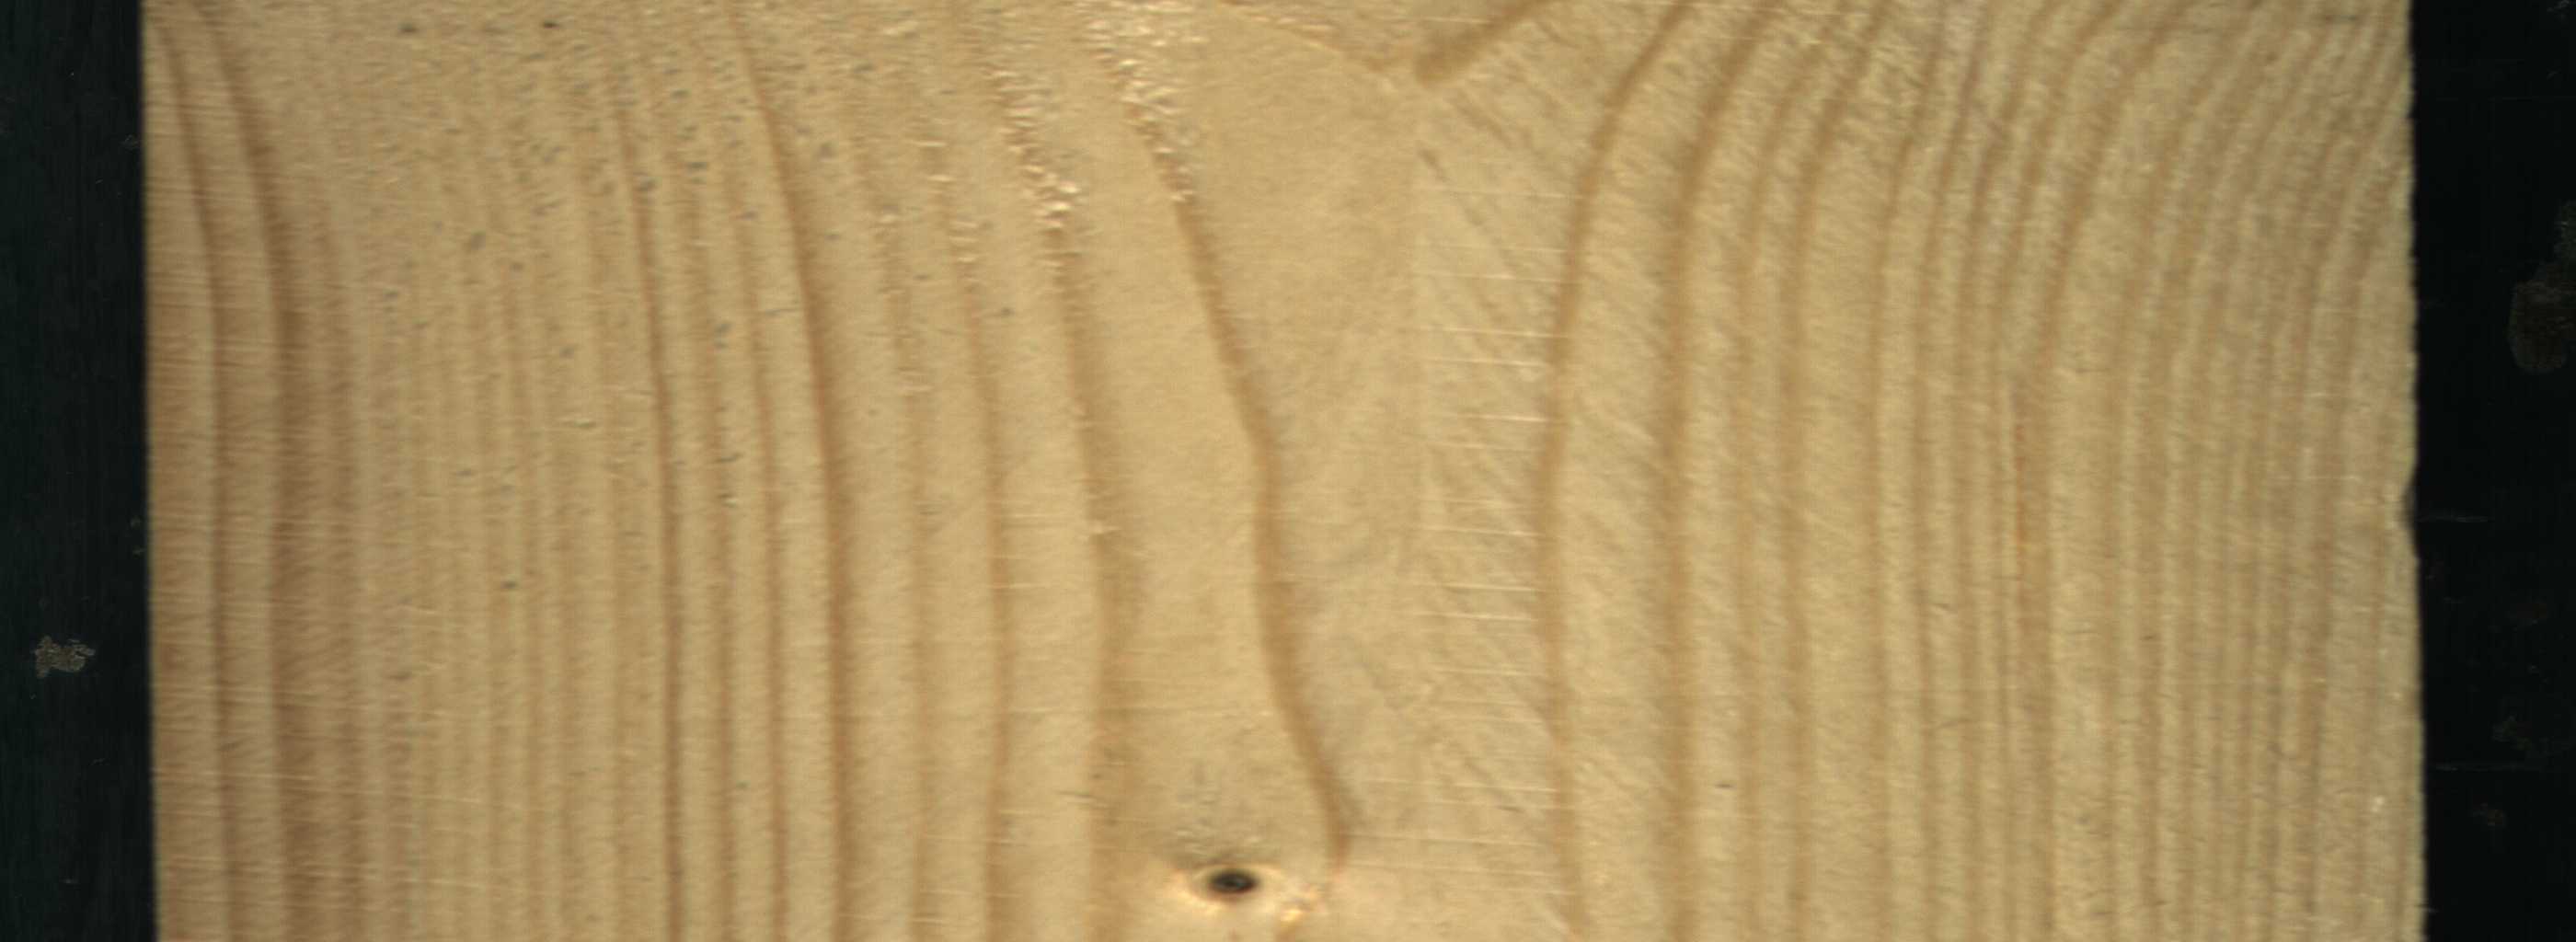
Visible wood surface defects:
Dead_Knot